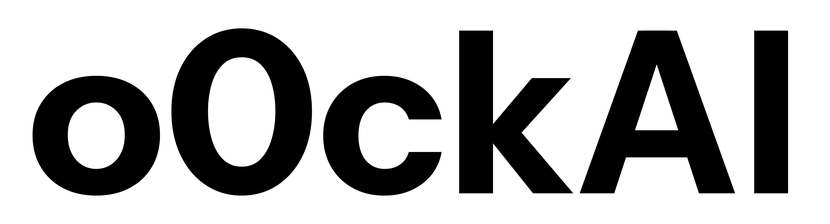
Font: InstrumentSans_Bold